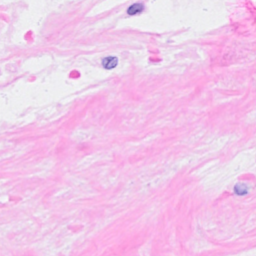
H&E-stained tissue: Breast